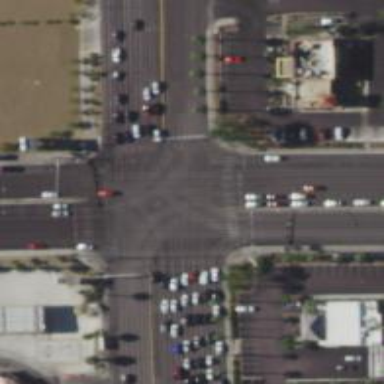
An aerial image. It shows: Solid stop line on the road marking.